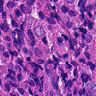
Metastatic tissue present: yes